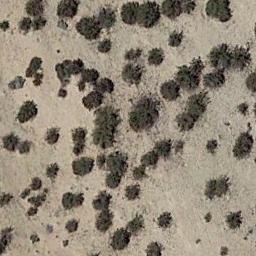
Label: chaparral